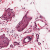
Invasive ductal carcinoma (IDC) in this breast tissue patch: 0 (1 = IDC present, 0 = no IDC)